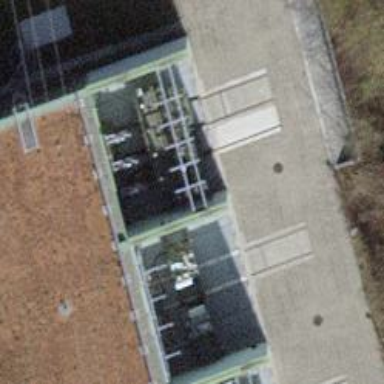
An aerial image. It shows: Transformer is shown.